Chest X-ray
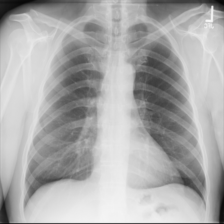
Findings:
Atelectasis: negative
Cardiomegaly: negative
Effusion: negative
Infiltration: negative
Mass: negative
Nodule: negative
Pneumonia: negative
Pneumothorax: negative
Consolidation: negative
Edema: negative
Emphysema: negative
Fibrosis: negative
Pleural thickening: negative
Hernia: negative